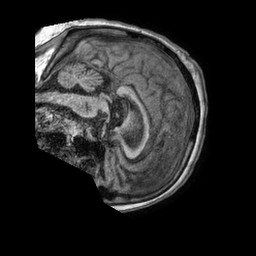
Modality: T1w
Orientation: sagittal
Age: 62
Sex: female
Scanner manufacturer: philips
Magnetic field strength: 1.5 T
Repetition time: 0.00759 s
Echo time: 0.003446 s